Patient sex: M
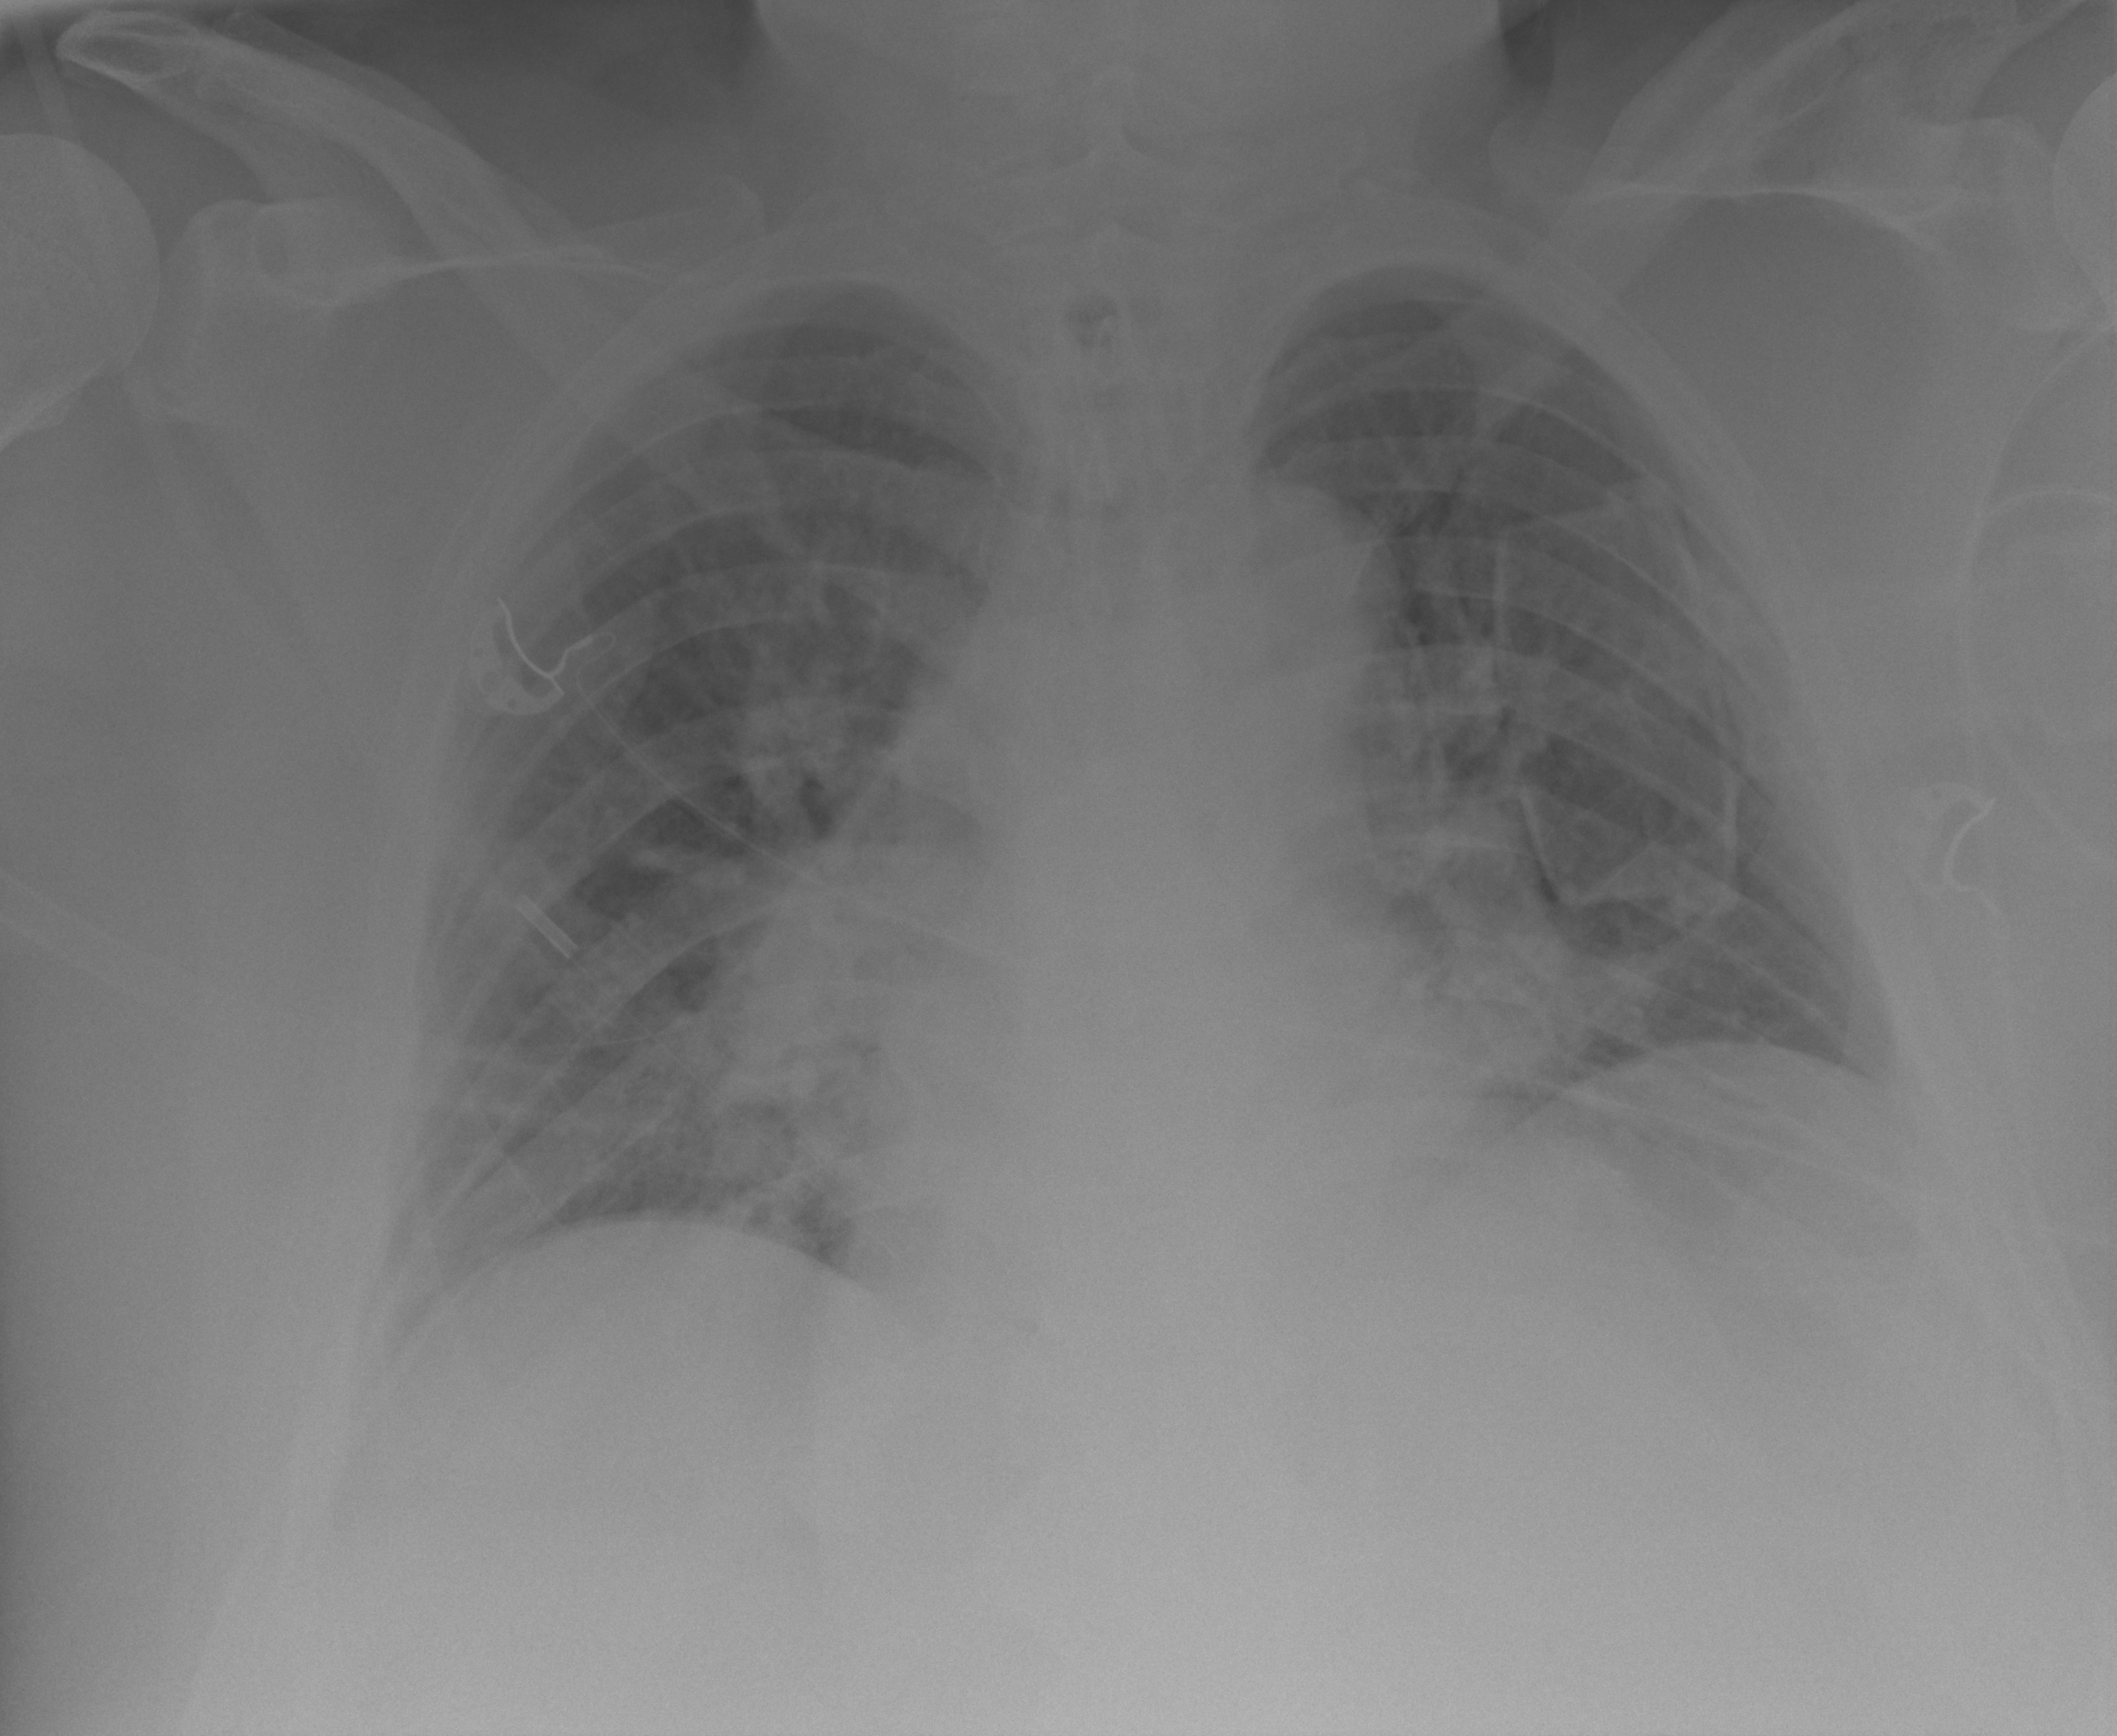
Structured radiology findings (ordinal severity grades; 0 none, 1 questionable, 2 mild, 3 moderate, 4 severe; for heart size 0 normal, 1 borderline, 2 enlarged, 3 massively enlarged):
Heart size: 1
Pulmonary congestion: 1
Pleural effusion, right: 0
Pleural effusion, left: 0
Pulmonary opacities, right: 1
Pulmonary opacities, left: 1
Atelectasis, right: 2
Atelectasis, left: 2